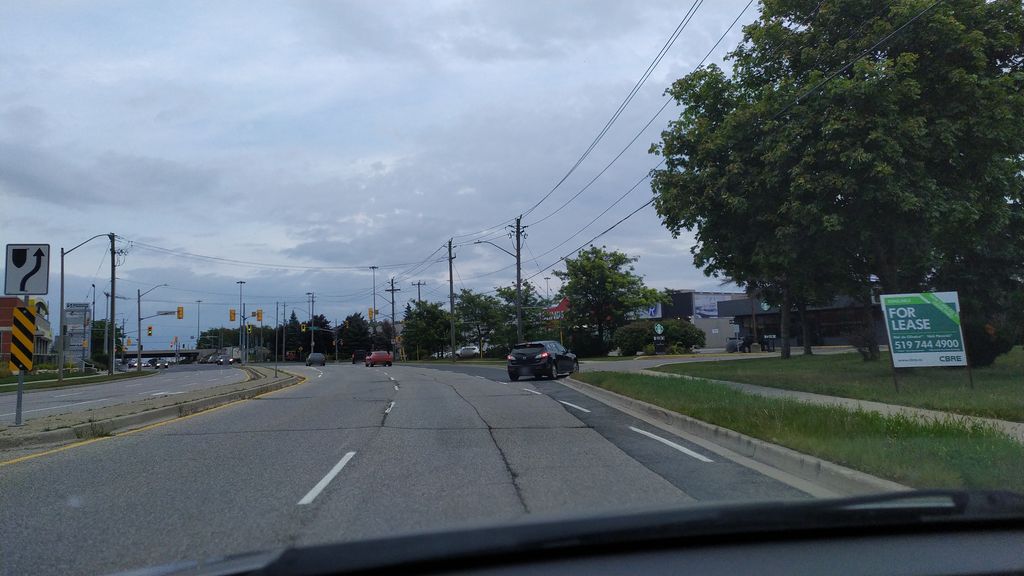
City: kitchener-waterloo